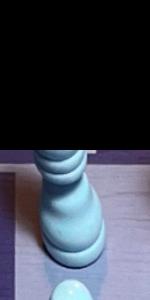
Label: Bishop_White